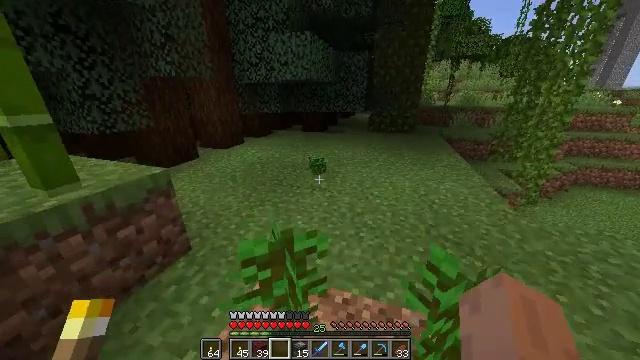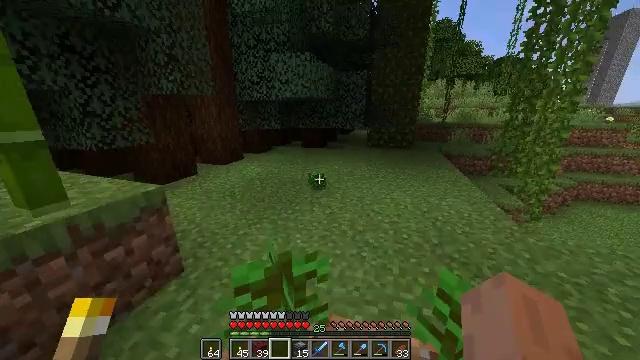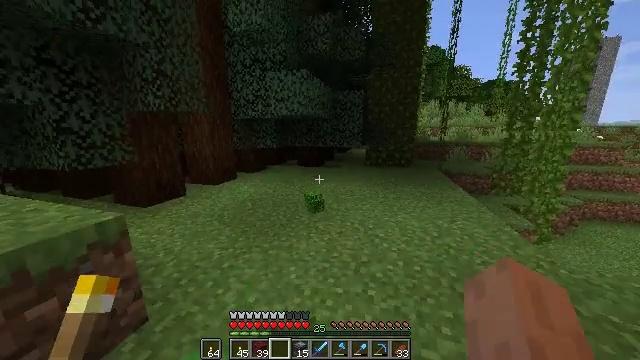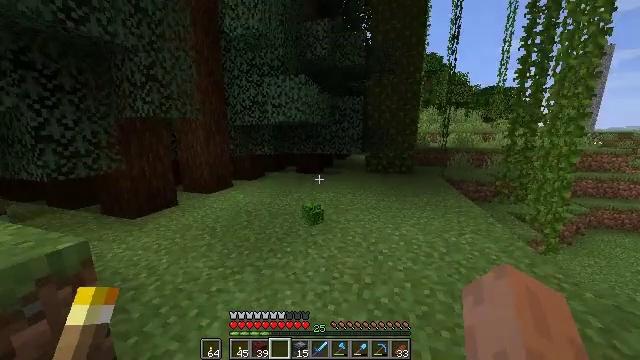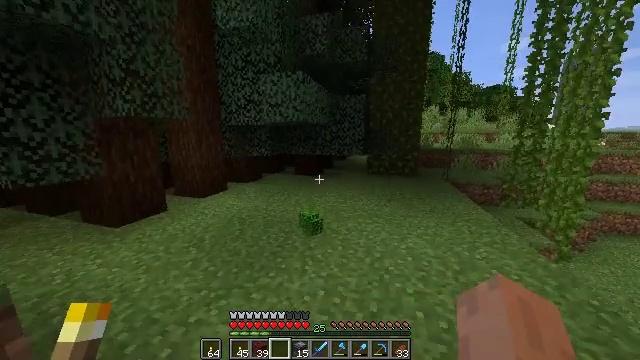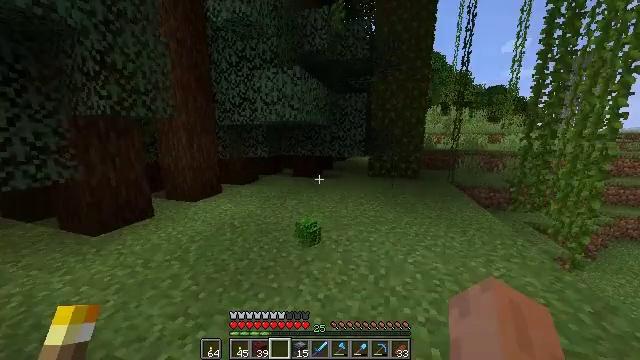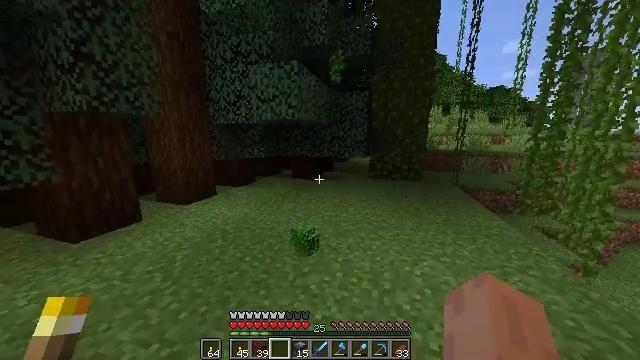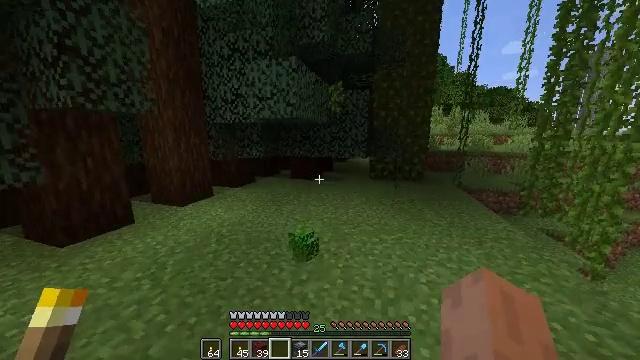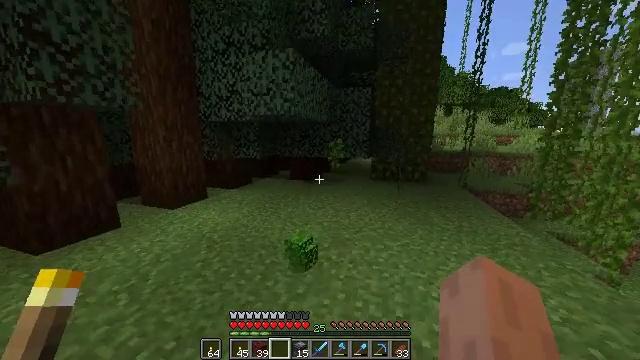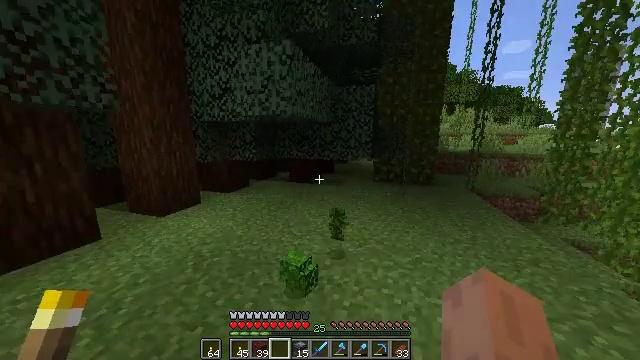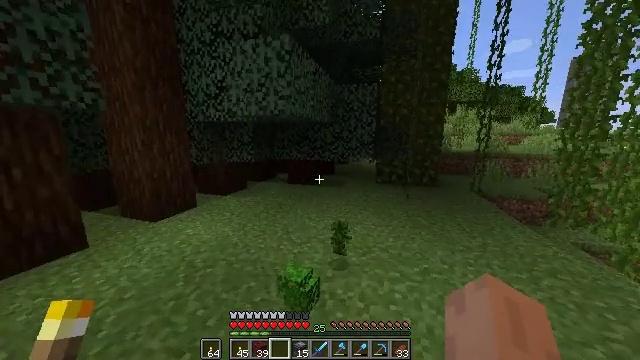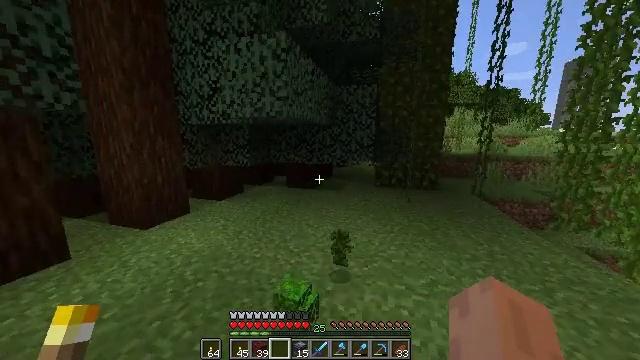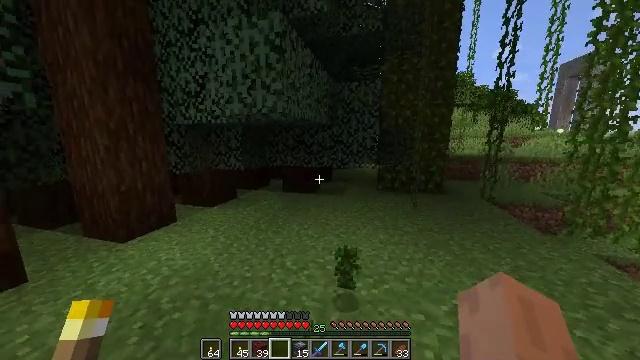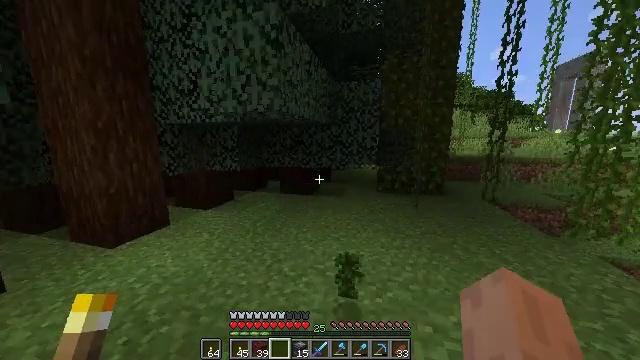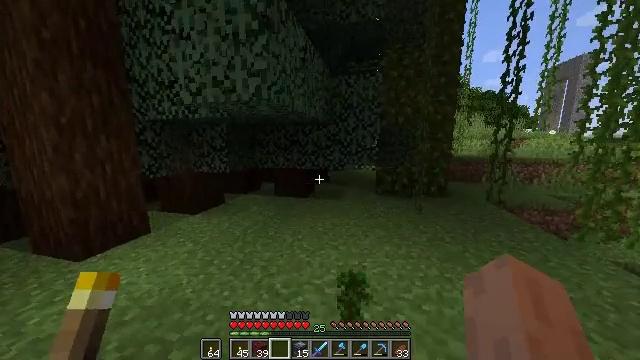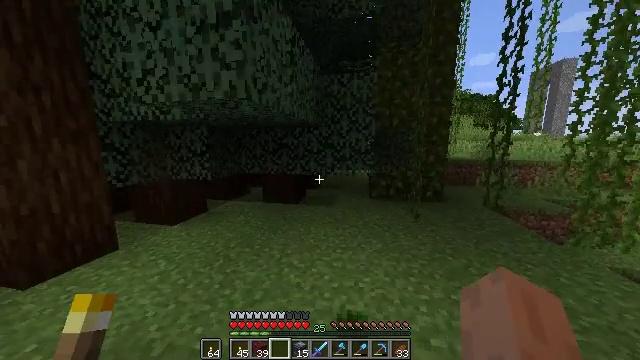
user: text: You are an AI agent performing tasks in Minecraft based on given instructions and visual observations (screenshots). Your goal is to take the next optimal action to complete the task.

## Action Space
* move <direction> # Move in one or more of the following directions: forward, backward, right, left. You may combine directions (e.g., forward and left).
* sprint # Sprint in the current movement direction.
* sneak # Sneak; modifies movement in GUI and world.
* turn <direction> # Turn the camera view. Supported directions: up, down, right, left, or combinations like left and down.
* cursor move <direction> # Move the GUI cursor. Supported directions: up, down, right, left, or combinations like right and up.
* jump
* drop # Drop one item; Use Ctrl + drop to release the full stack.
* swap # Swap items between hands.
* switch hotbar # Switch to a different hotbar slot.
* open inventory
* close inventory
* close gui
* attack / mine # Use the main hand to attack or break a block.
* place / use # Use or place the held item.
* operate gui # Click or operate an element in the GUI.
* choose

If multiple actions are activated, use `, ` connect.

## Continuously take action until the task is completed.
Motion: motion action
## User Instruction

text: Gather jungle leaves from the tree.
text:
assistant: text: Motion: move forward, sprint, turn up
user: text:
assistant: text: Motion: move forward, turn up
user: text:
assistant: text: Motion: move forward, turn up
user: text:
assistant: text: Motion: move forward, sprint
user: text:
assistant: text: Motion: move forward, sprint
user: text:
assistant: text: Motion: move forward, sprint
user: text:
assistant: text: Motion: move forward, sprint
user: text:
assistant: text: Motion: move forward
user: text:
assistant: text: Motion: move forward
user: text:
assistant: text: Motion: move forward
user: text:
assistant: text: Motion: move forward
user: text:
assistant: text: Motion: move forward
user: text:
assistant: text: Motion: move forward
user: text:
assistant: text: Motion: move forward, turn right
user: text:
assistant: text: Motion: move forward, turn right
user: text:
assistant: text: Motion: move forward
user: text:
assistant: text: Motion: move forward
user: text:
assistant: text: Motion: turn right and down
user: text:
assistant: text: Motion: turn right and down
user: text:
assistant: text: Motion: turn right and down
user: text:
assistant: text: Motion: turn right and down
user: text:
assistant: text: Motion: no_op
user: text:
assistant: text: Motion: turn down
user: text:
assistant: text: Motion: turn right
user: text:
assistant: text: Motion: turn right and down
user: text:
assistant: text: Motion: turn right and down
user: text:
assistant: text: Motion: turn right and down
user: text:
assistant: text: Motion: turn right and down
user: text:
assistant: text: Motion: turn right and down
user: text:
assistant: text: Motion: turn right